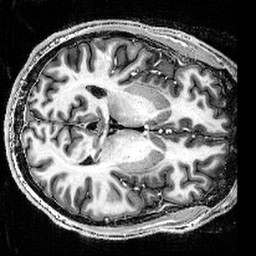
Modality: T1w
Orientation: axial
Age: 23
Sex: male
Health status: healthy
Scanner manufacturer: siemens
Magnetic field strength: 9.4 T
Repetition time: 6 s
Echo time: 0.0023 s